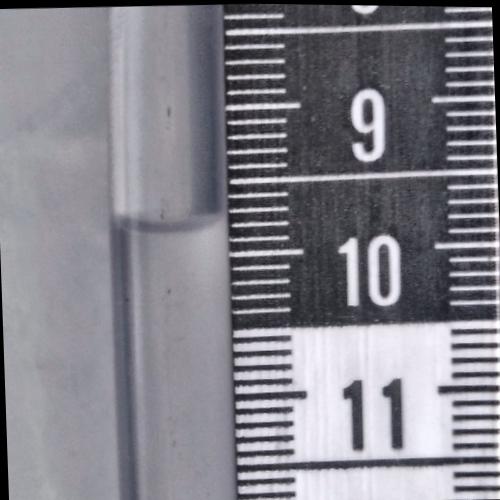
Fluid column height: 9.8 cm